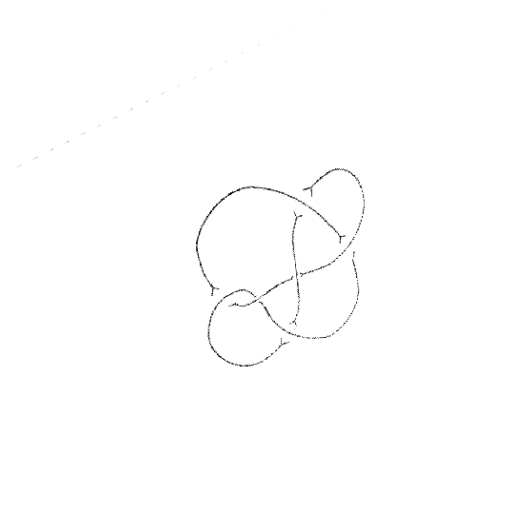
Crossing number: 6